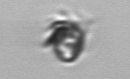
Label: Ciliophora